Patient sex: M
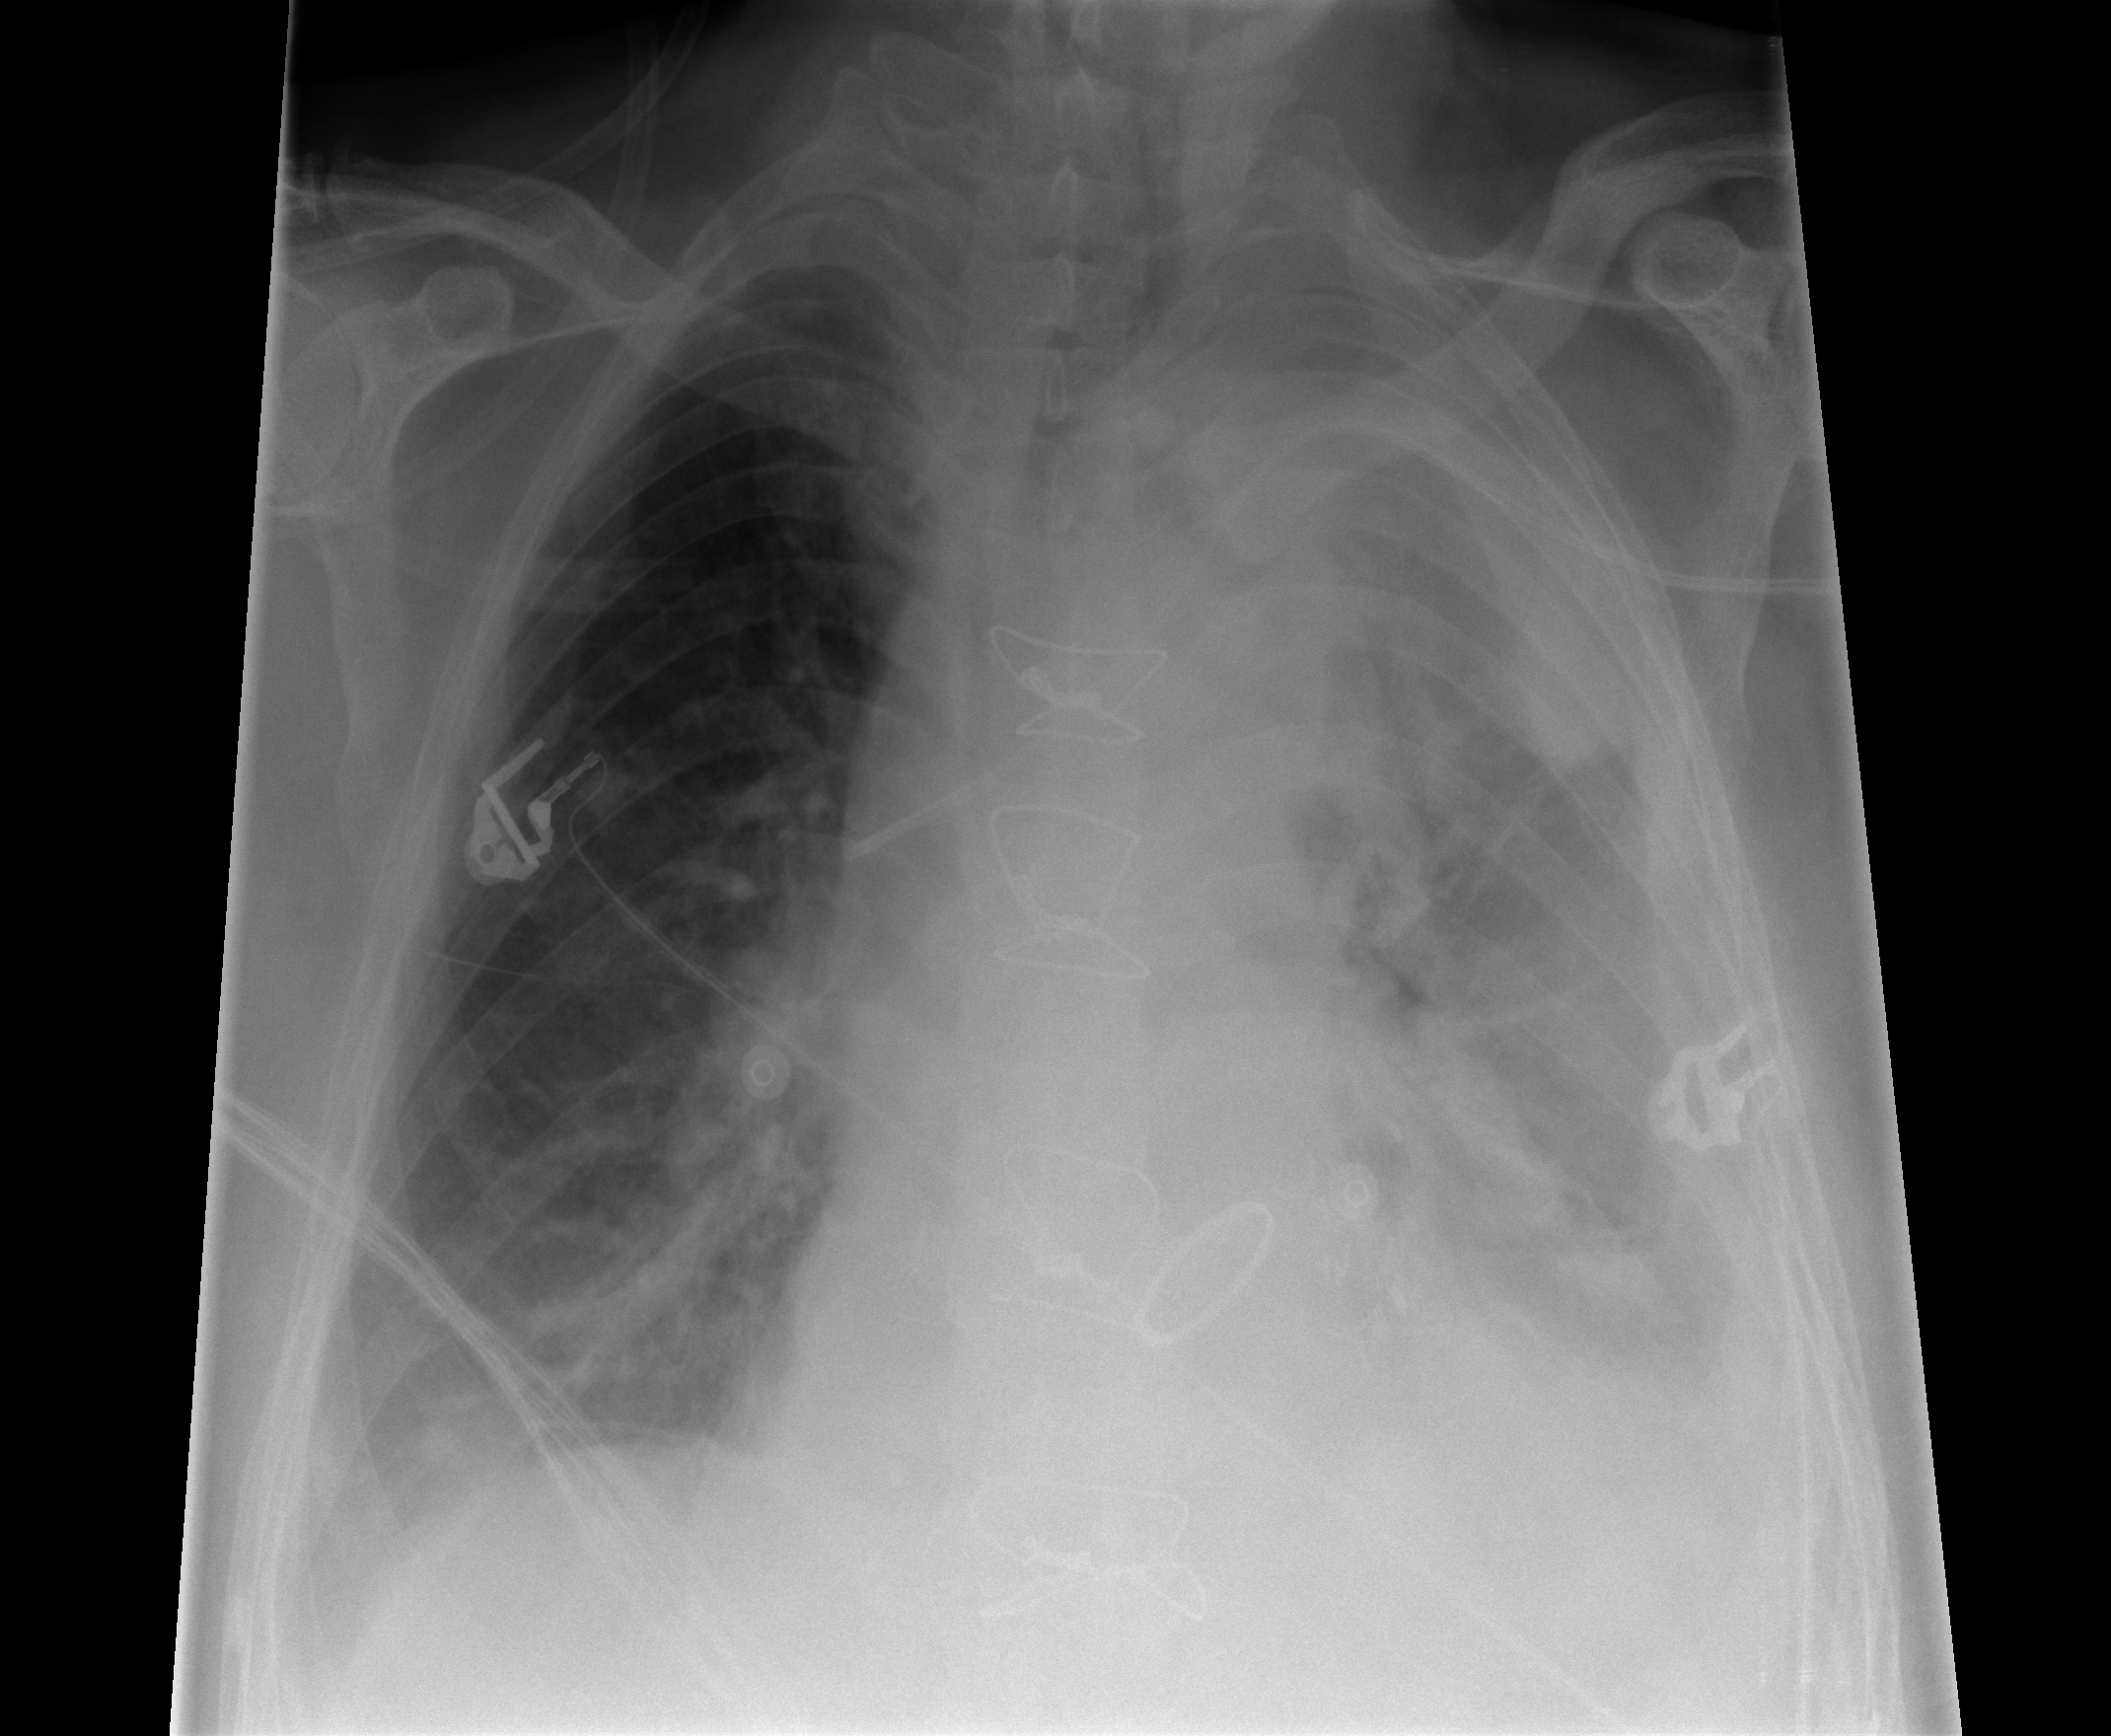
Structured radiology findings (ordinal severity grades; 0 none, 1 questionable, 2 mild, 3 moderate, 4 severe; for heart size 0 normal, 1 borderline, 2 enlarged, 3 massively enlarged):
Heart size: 2
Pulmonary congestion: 2
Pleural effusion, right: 2
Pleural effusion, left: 3
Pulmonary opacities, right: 1
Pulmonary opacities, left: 1
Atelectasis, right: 2
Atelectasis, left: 2